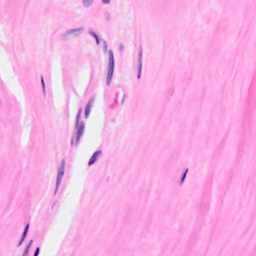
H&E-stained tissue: Breast